Question:
'''
UIImage *TabBarFooterImage = [UIImage imageNamed:@"b_bar"];
CGRect viewFrame = self.tabBar.frame;
viewFrame.origin.y +=4; //the correct position of the tab bar
viewFrame.size.height = 45; //the correct height
self.tabBar.frame = viewFrame;
[self.tabBar setBackgroundImage:TabBarFooterImage];
'''
I have set a custom height to tabbar. There is a white line on tabbar. how do I remove it?
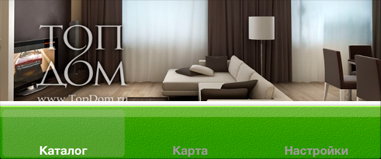
Answer: This will help you.
'''
imgTab = [[UIImageView alloc]initWithFrame:CGRectMake(0,0,320.0,50)];
imgTab.image=[UIImage imageNamed:@"bottambar.png"];
tabBarController.tabBar.tag=10;
[tabBarController.tabBar addSubview:imgTab];
'''